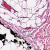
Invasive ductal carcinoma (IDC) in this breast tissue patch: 0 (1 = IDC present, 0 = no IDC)